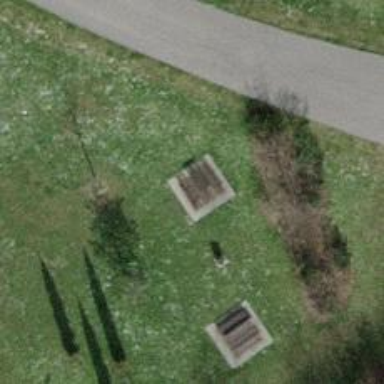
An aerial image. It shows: Picnic table located in leisure land area.